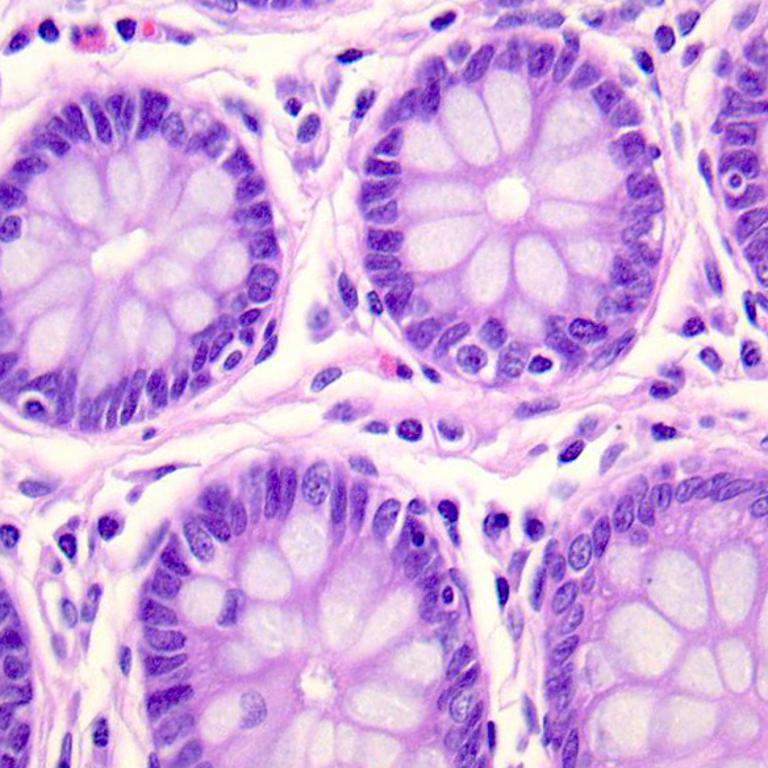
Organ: colon
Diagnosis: benign